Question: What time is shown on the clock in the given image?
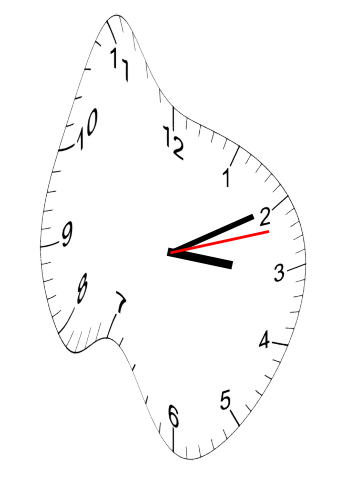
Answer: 03:10:12